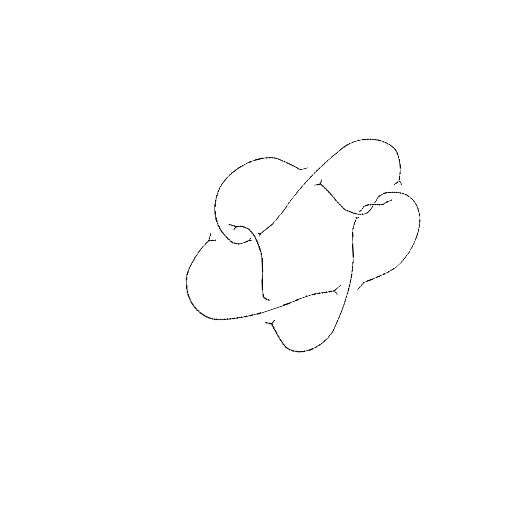
Crossing number: 8